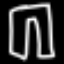
Label: pants